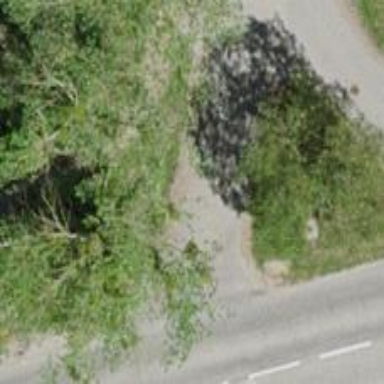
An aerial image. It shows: Historic wayside cross.